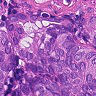
Metastatic tissue present: yes